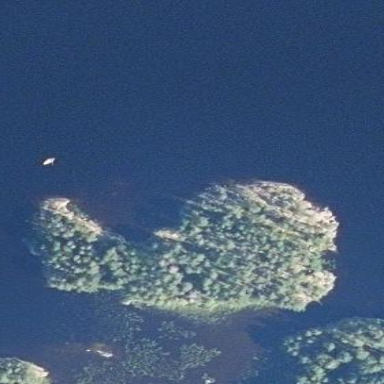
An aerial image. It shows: Islet.